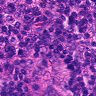
Metastatic tissue present: no